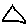
Label: triangle